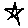
Label: star